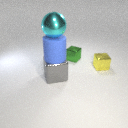
large blue rubber cylinder below large cyan metal sphere